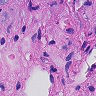
Metastatic tissue present: no